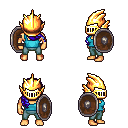
a pixel art fantasy rpg character, male body template, human, tanned skin, teal pirate shirt, teal pants, blue right-swept hairstyle, gold helm, shield, four views (front, back, left, right), 2x2 character sprite sheet, small pixel art, hard edges, no anti-aliasing